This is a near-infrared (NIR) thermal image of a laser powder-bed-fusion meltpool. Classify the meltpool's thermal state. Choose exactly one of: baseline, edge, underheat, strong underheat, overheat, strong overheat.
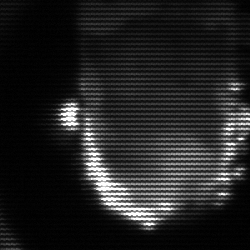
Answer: baseline